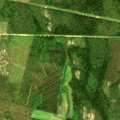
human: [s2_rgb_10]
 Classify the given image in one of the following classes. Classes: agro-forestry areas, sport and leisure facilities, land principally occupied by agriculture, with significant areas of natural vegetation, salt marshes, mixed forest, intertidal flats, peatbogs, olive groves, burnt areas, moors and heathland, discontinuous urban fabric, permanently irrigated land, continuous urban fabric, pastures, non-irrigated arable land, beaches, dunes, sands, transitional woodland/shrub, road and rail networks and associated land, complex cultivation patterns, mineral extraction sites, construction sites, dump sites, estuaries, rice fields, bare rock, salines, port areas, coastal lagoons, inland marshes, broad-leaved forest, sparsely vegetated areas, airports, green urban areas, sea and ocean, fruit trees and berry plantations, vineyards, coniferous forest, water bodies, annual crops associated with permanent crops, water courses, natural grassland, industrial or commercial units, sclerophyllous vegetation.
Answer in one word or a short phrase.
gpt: coniferous forest, mixed forest